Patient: sex F, age 71
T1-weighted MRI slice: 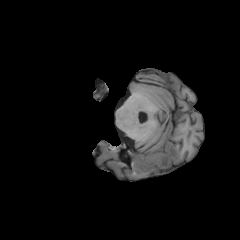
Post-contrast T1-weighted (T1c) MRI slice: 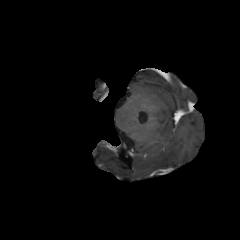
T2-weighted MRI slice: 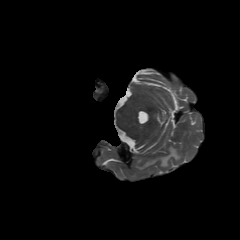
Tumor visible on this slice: yes
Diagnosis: Glioblastoma, IDH-wildtype
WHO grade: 4